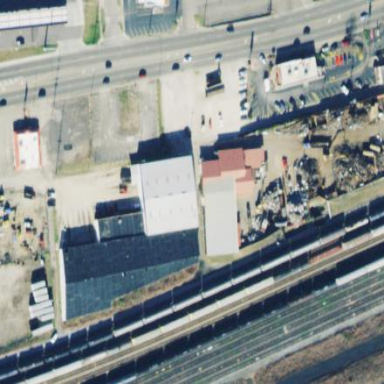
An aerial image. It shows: Recycling center.